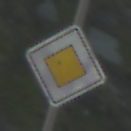
Verkehrszeichen: Vorfahrtsstrasse
Umgebung: Outdoor, RoadRail
Tageszeit: SunriseSunset
Wetter: PartlyCloudy
Licht: Natural
Jahreszeit: NotSpecified
Kontrast: HighContrast